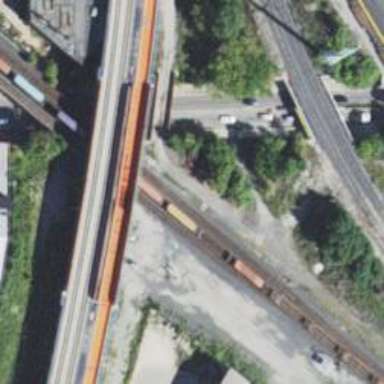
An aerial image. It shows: Abandoned railway.